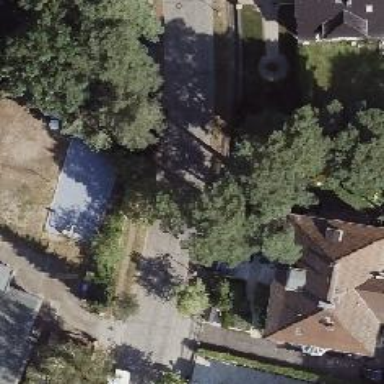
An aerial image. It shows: Residential road.